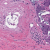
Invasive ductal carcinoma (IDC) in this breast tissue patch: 0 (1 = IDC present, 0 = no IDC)